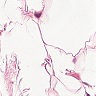
Metastatic tissue present: no